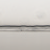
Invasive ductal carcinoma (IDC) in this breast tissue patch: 0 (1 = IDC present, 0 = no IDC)